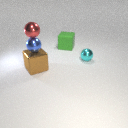
small blue metal sphere above large brown metal cube